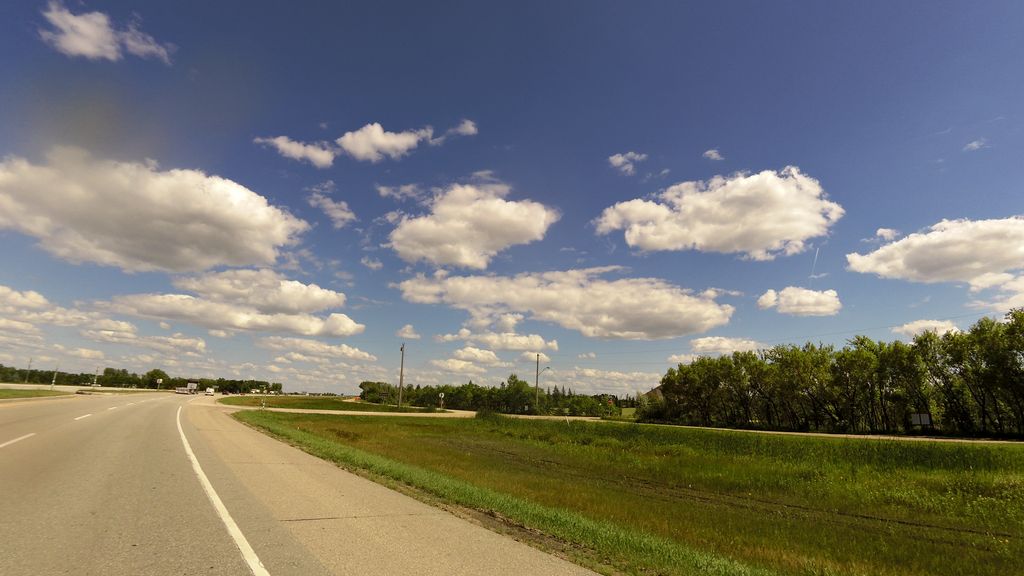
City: winnipeg